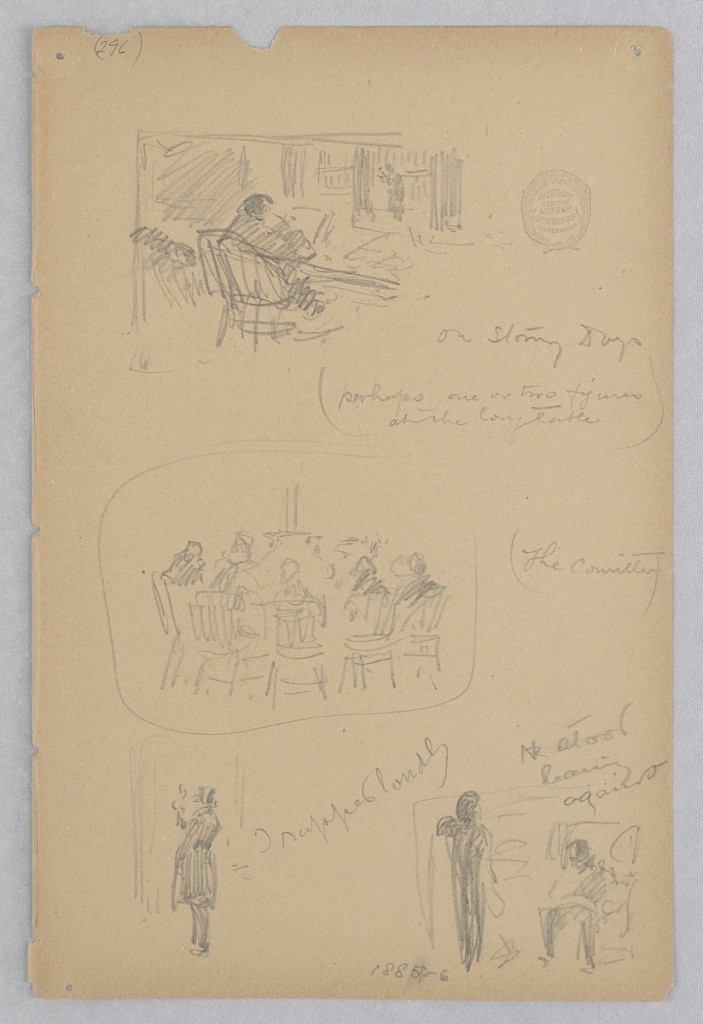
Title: Men
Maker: Robert Frederick Blum, American, 1857–1903
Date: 1885–1886
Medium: Graphite on wove paper
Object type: Drawing
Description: Four sketches of male figures in distinct groupings.